Question: Good day. Does anyone know how to extract data with different rowcounts from different tables?
I am calling from 3 tables and in one of the tables there are more than one row for each corresponding ID. I need to select the top 6 of each ID but the table i am joining has multiple rows with the same ID's. I need these rows. So i need to call for the top 6 but in actuality it may be more than 6 rows. My sample code is below. I am sending this to VB and
it would like to see 6 batches of data however each batch will have a different number of rows. Here is my procedure thank you.
(NOTE** The problem I am getting is when I to run this Queuery it gives me my 6 rows but if the Roastprofile ID from RPG has lets say 3 of the same then I will get 6 rows but with 2 profile IDs . I need to LIMIT the rows or something where the PK_RoasterQueueSequenceID has 6 different IDs but there may be more than one row of each . So There are more than 6 rows buts its limited to 6 IDS ordered by the date....if this makes sense.)
NOTE* Its like I want duplicates from that table but i dont want them to count in my rowcount.
'''
USE [Product];
GO
SET ANSI_NULLS ON;
GO
SET QUOTED_IDENTIFIER ON;
GO
ALTER PROCEDURE [Controls].[spTestGETBatchToPLC]
@SuperSackID INT OUTPUT, @POINTER1 INT
AS
SET NOCOUNT OFF;
DECLARE @PublishedStartDateTime AS SMALLDATETIME,
@Fk_RoasterQueueSequenceID AS INT,
@Pk_RoasterQueueSequenceID AS INT,
@RETURN AS INT;
IF @POINTER1 = 1
BEGIN
SELECT TOP 6 PK_RoasterQueueSequenceID,
RoasterNumber,
RoastProfile,
RoastDescription,
ChargeWeight
FROM wip.RoasterQueueSequence AS TRQS
INNER JOIN
wip.schedule AS s
ON s.fk_roasterqueuesequenceid = TRQS.PK_RoasterQueueSequenceID
-- inner join Specification.RoastProfileGreenBeanComponents RPG on (****This is where there my or maynot be more than one row with the same RoastProfileID) RPG.PK_RoastProfileID = trqs.RoastProfile
WHERE Trqs.Status = 'Queued'
AND Trqs.PK_RoasterQueueSequenceID = s.FK_RoasterQueueSequenceID
AND Trqs.RoasterNumber = 6
ORDER BY s.publishedstartdatetime ASC;
SELECT PublishedStartDateTime,
FK_RoasterQueueSequenceID,
wip.RoasterQueueSequence.PK_RoasterQueueSequenceID,
wip.RoasterQueueSequence.RoasterNumber,
wip.RoasterQueueSequence.RoastProfile,
wip.RoasterQueueSequence.RoastDescription,
wip.RoasterQueueSequence.ChargeWeight,
Specification.RoastProfileGreenBeanComponents.GreenBeanPercentOfCharge,
Specification.RoastProfileGreenBeanComponents.partno,
Specification.RoastProfileGreenBeanComponents.PK_RoastProfileID
FROM wip.Schedule, wip.RoasterQueueSequence, Specification.RoastProfileGreenBeanComponents
WHERE wip.RoasterQueueSequence.Status = 'Queued'
AND wip.roasterqueuesequence.RoastProfile = specification.RoastProfileGreenBeanComponents.PK_RoastProfileID
AND wip.RoasterQueueSequence.PK_RoasterQueueSequenceID = wip.Schedule.FK_RoasterQueueSequenceID
AND wip.RoasterQueueSequence.RoasterNumber = 6
ORDER BY PublishedStartDateTime;
SELECT @RETURN = @@rowcount
FROM WIP.RoasterQueueSequence;
END
'''
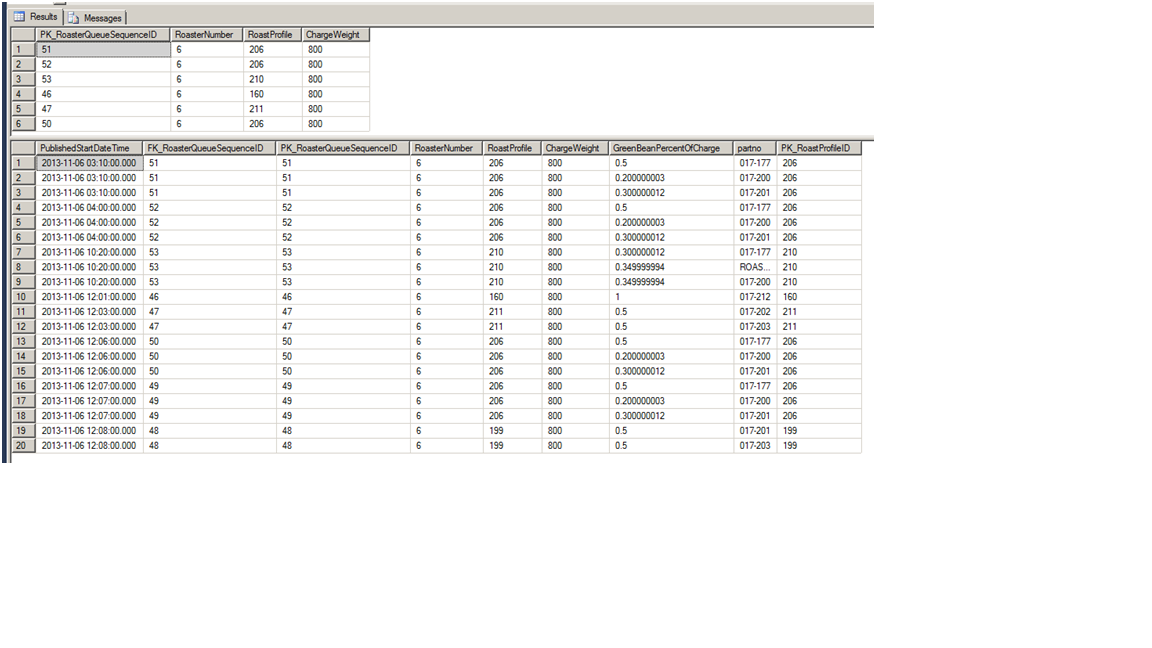
Answer: One approach is to use a CTE and the 'ROW_NUMBER' function. The basic approach is to number every record in the FK table (the many in the one-to-many relationshop) over the Primary Key, and then drop off every record with a number above the threshold (in this case 7). You also use a GROUP BY against to know which PK records to include. For example, say we are dealing with Orders and OrderItems, your query would look something like this:
'''
;WITH myCTE AS (
SELECT
OrderDetailID,
OrderID,
ROW_NUMBER() OVER (PARTITION BY OrderID ORDER BY OrderDetailID)
as [OrderItemCount]
FROM OrderDetails
)
SELECT *
FROM myCTE
WHERE
--Get up to 7 details
OrderItemCount < 8
--Get up to 6 orders
AND OrderID IN (
SELECT TOP 6 OrderID FROM myCTE GROUP BY OrderID ORDER BY OrderID DESC
)
ORDER BY
--Most recent orders first
OrderID DESC
'''